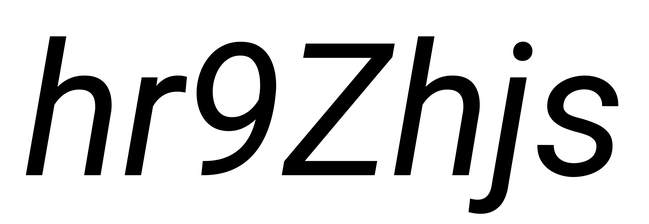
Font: Roboto-Italic_Italic